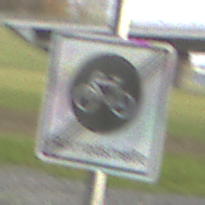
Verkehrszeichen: EndeFahrradstrasse
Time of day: SunriseSunset
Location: Outdoor (Suburban)
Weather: PartlyCloudy
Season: NotSpecified
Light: Natural